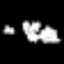
Label: pants